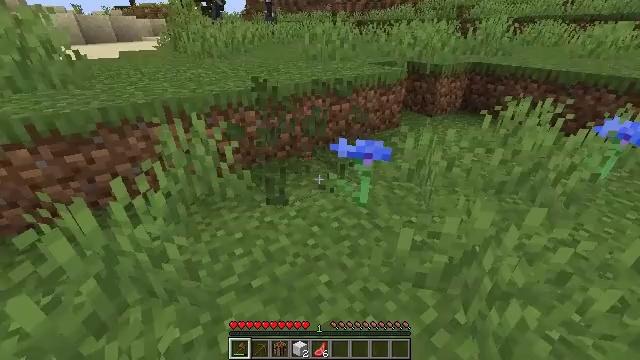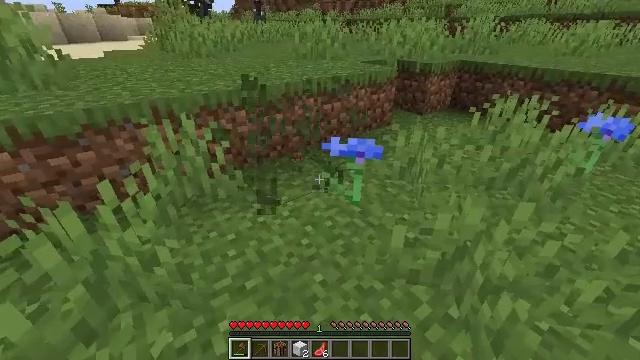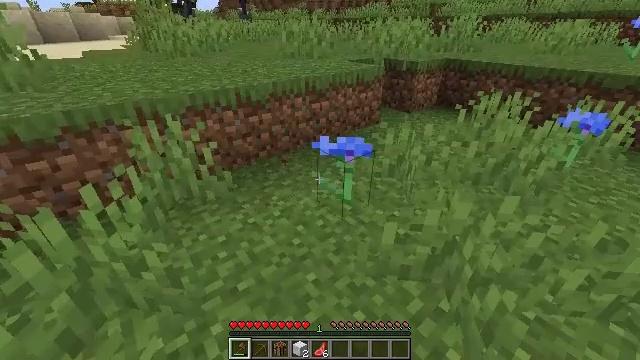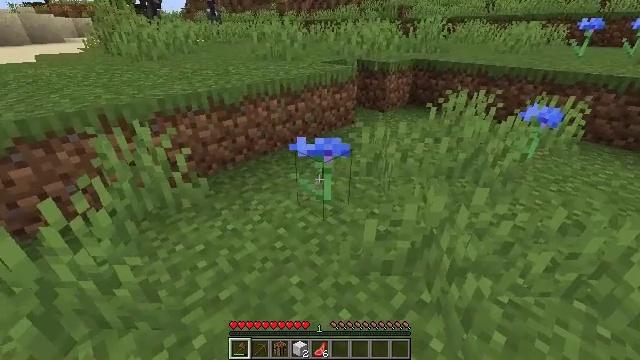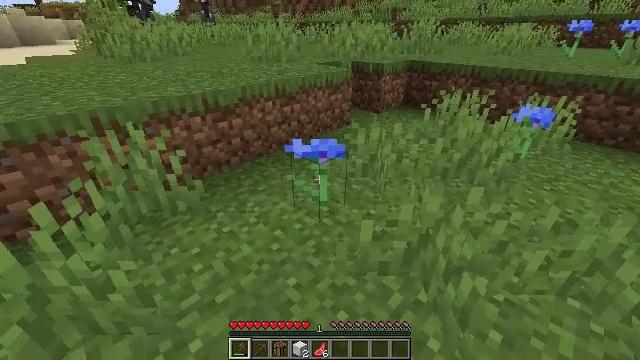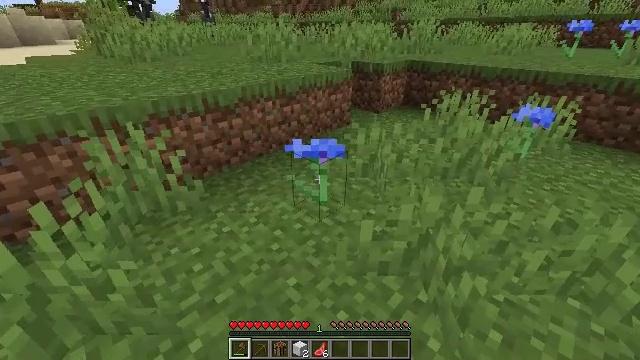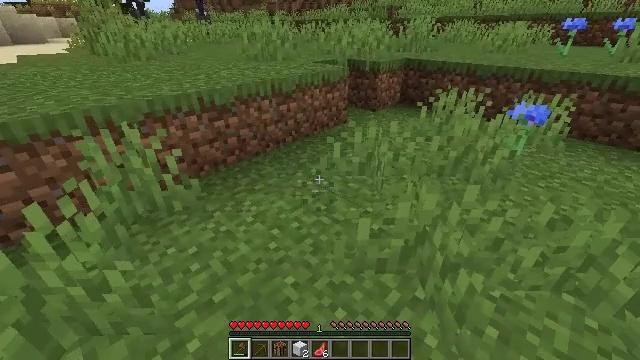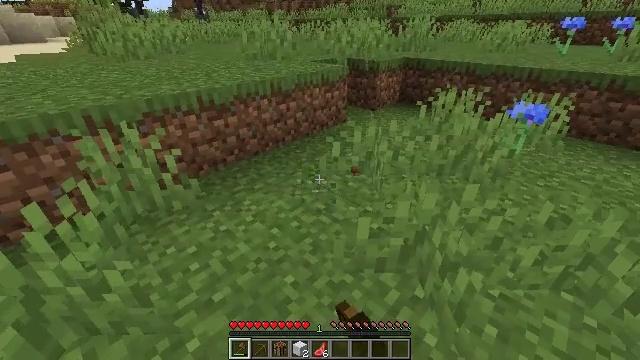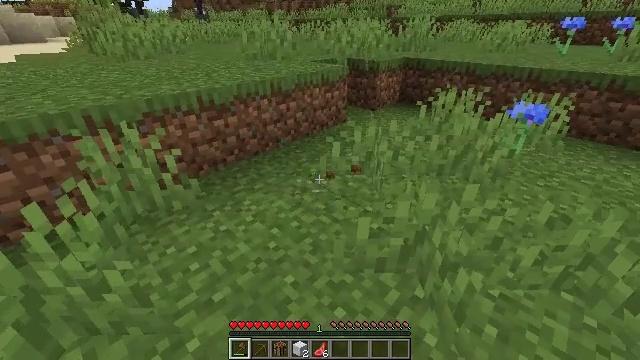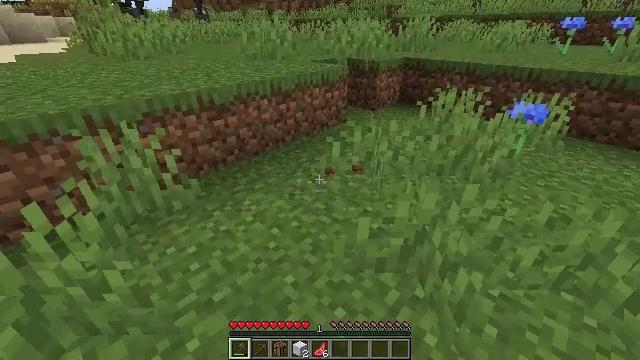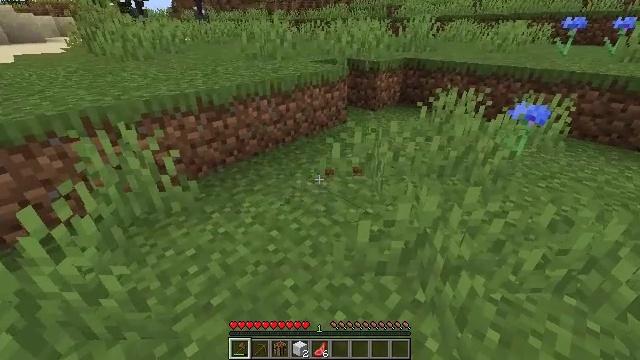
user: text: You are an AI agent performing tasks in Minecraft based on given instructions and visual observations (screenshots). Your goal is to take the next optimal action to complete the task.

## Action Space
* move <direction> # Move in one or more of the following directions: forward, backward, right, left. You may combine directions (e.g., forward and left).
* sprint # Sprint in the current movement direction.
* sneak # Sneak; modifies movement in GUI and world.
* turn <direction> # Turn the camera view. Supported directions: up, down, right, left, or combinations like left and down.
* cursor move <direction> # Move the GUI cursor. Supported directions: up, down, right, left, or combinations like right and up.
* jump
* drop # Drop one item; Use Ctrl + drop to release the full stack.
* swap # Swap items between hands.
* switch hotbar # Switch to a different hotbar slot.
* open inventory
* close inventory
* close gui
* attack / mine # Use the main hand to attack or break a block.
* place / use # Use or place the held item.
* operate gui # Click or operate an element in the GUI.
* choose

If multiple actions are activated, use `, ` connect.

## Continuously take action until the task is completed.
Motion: motion action
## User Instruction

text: Harvest a cornflower from the meadow.
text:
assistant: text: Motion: turn right
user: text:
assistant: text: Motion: turn right
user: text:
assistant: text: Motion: turn right
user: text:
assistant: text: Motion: turn right
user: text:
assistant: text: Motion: no_op
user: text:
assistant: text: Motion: attack / mine
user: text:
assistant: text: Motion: attack / mine
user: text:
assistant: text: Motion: attack / mine
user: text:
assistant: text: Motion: no_op
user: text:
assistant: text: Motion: move forward
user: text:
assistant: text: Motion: no_op